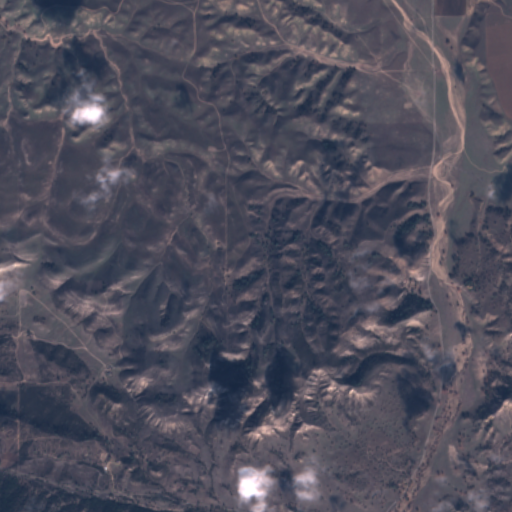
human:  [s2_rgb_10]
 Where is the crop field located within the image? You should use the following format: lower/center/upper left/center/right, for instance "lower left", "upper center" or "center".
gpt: The crop field is located in the upper right of the image.
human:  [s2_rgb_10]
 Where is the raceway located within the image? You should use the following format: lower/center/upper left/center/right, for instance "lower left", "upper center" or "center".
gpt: The raceway is located in the lower left of the image.
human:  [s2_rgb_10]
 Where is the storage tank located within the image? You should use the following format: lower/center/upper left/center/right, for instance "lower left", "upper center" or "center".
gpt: The storage tank is located in the center right of the image.
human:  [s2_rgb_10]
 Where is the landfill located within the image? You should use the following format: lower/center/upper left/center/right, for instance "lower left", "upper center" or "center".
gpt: There is no landfill in the image.